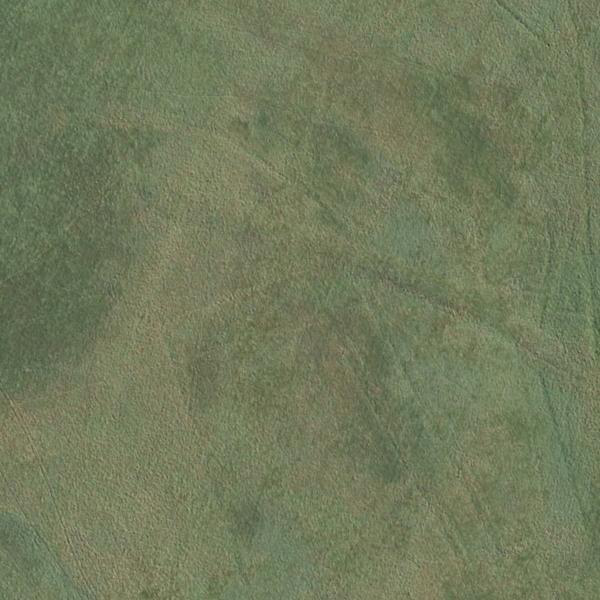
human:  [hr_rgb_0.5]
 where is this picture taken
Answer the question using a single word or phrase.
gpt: meadow